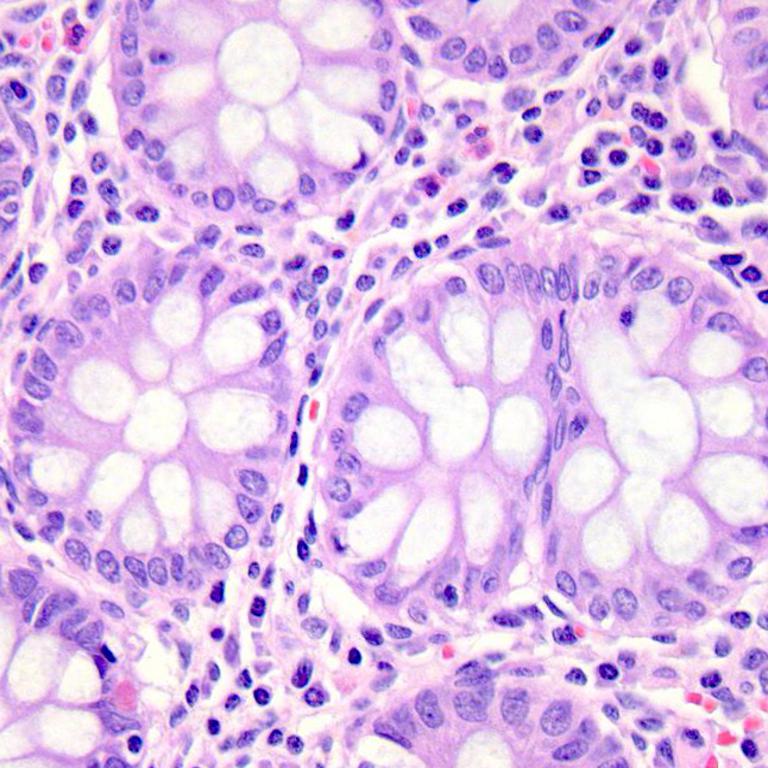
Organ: colon
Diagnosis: benign